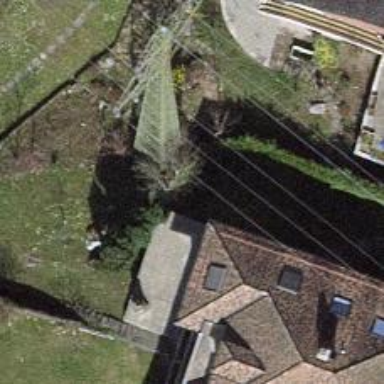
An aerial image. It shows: Lattice structure tower used for power distribution.